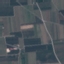
Label: PermanentCrop